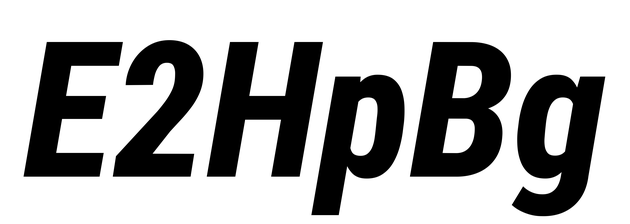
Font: Roboto-Italic_Condensed_ExtraBold_Italic